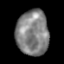
Tissue: lung
Cell type: Epithelial cells
Senescence score: 0.1855
Nuclear area (px): 1425
Mean DAPI intensity: 130.629